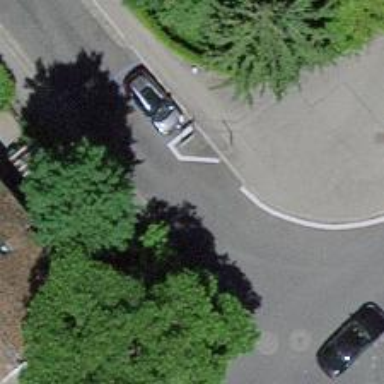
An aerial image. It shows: Unmarked crossing on the road.